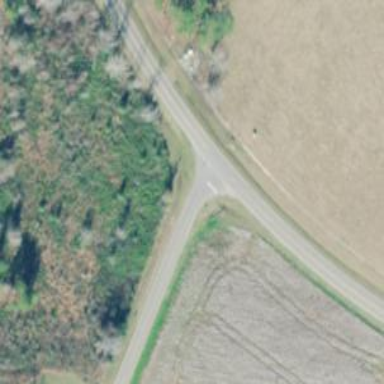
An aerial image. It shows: Road with stop sign.